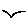
Label: bird